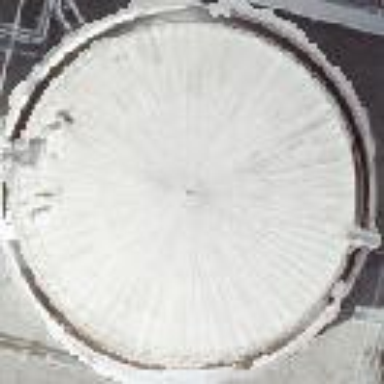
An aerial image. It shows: Cylindrical storage tank. It is man-made structure used for storage.